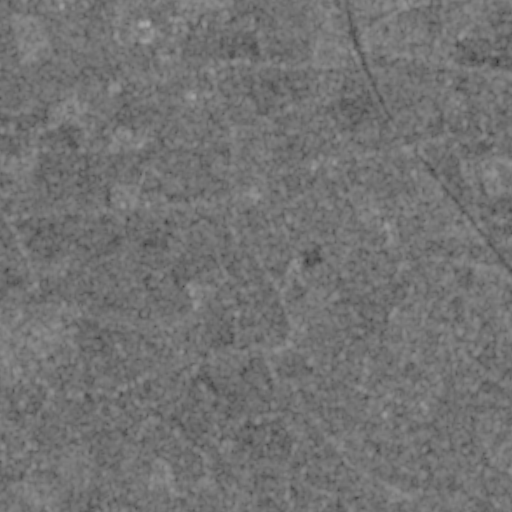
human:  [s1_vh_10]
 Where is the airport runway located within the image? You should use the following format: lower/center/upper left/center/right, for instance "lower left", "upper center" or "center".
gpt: The airport runway is located in the center right of the image.
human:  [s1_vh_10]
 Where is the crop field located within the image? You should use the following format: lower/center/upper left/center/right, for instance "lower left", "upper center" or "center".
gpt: The crop field is located in the upper right of the image.
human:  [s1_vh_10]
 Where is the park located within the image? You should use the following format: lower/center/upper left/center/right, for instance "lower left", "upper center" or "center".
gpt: The park is located in the center of the image.
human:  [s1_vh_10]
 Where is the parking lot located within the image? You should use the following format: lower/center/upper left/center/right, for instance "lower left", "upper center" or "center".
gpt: The parking lot is located in the upper center of the image.
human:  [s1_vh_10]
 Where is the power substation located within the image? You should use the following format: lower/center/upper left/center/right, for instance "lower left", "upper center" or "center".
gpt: The power substation is located in the upper right of the image.
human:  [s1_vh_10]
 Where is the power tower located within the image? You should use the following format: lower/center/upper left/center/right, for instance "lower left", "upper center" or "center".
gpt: The power tower is located in the lower left of the image.
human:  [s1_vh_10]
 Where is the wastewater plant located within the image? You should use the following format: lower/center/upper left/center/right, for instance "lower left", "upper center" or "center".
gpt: The wastewater plant is located in the upper center of the image.
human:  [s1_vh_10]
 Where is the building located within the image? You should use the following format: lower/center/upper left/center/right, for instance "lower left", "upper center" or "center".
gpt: There is no building in the image.

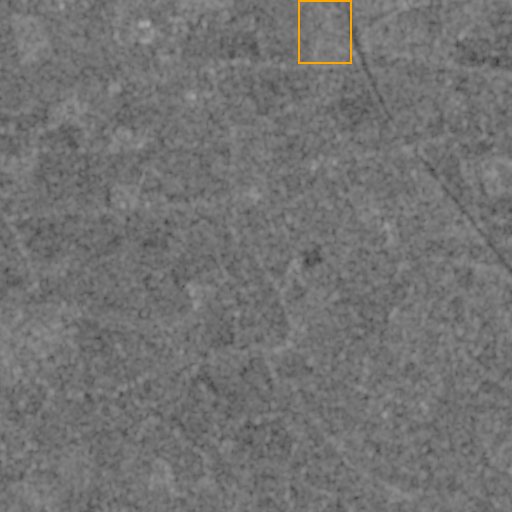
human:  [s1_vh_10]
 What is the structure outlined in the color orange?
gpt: The structure outlined in orange is a crop field.
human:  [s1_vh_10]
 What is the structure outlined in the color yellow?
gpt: There is no yellow outline.